Field crop: maize
Growth stage: 2
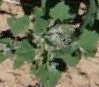
Species: chenopodium